Field crop: maize
Growth stage: 1
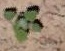
Species: chenopodium